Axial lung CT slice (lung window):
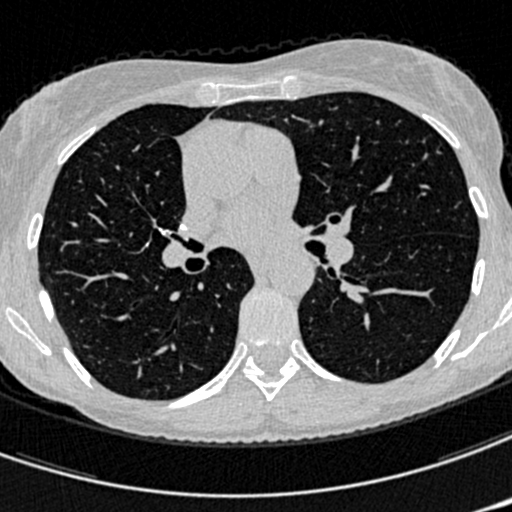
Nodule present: no